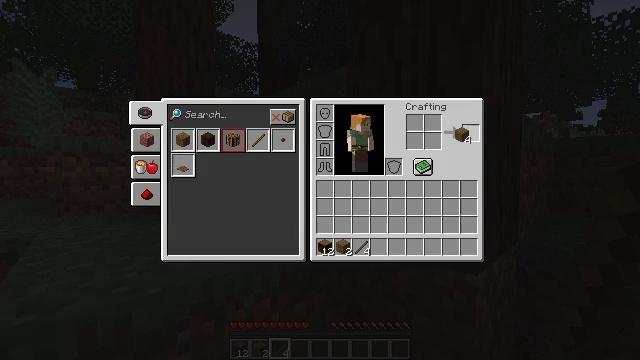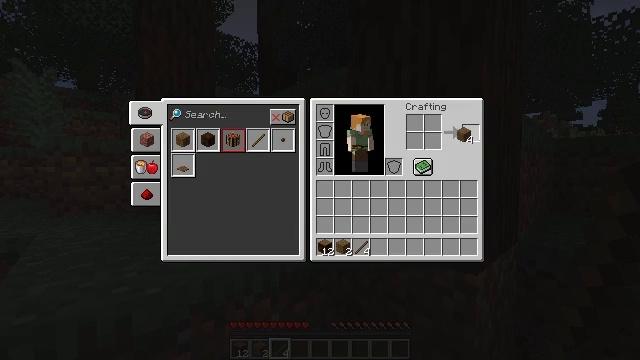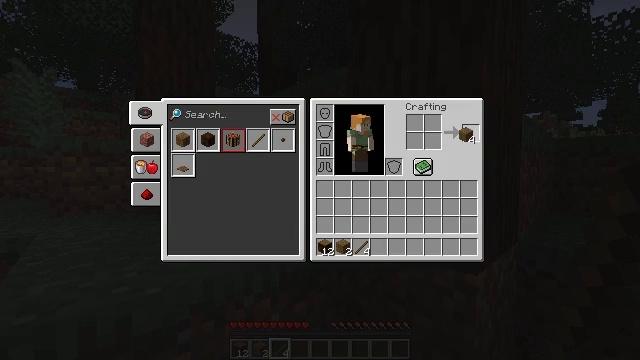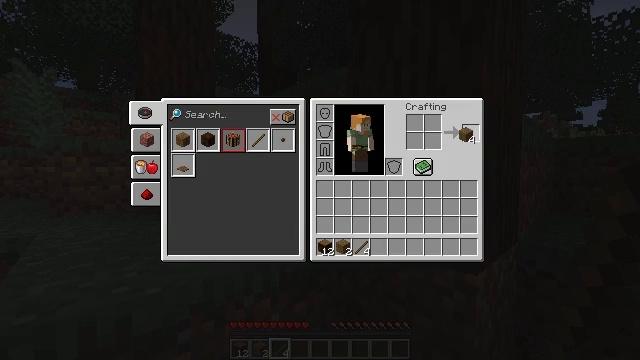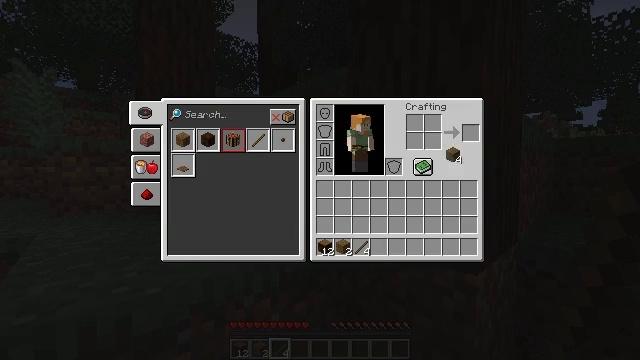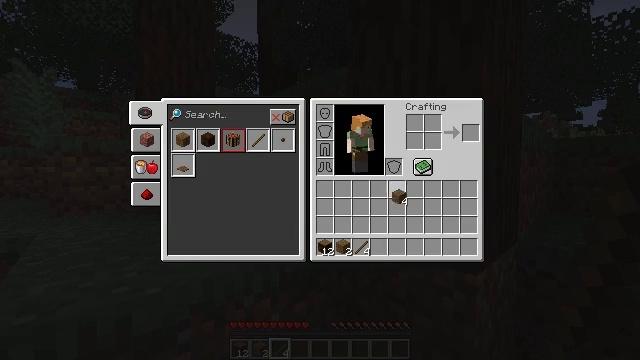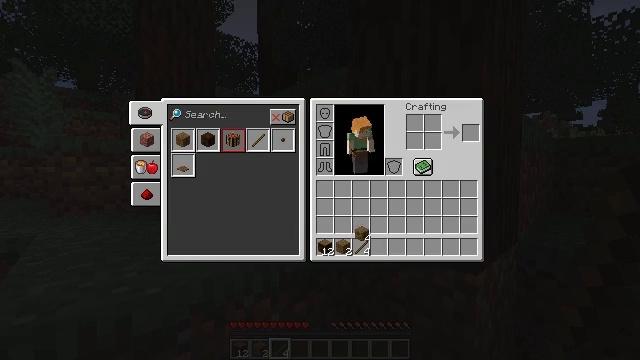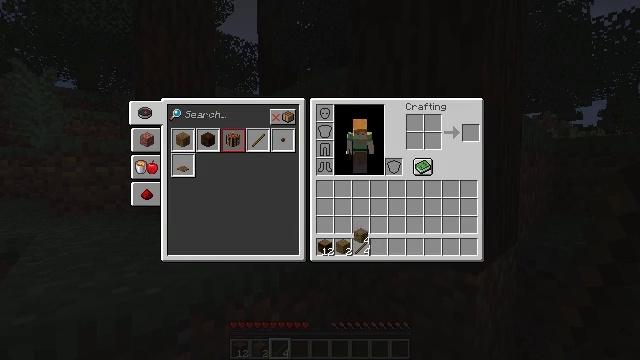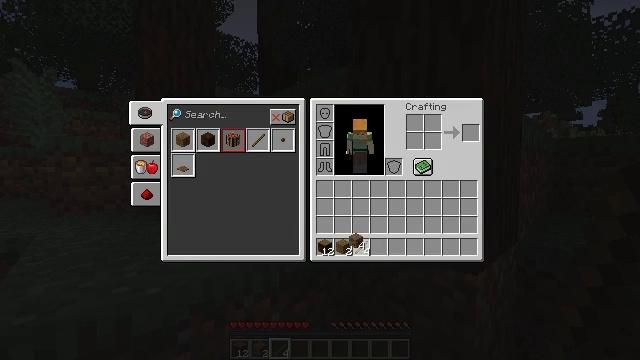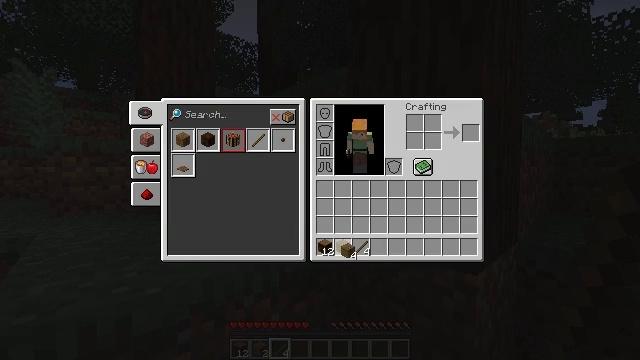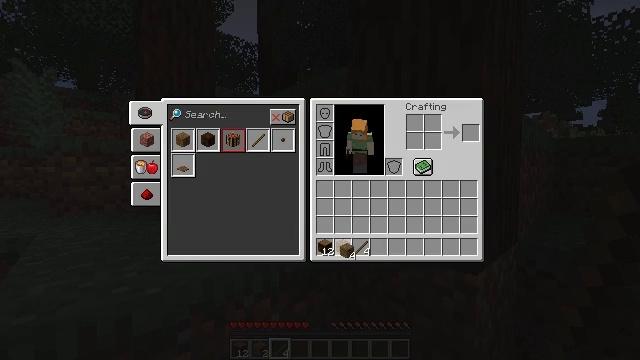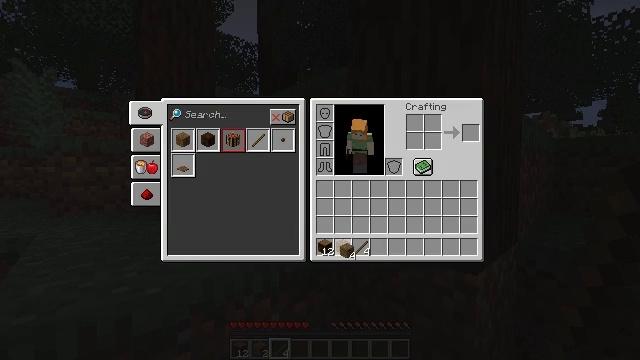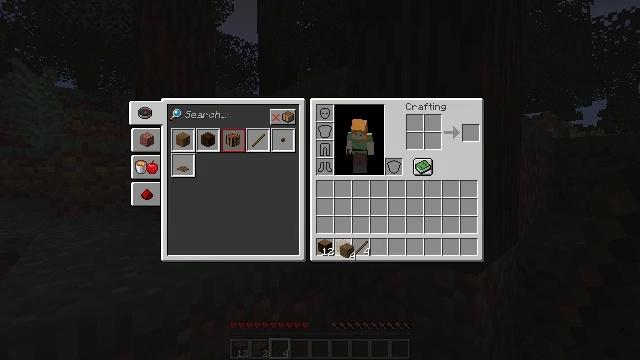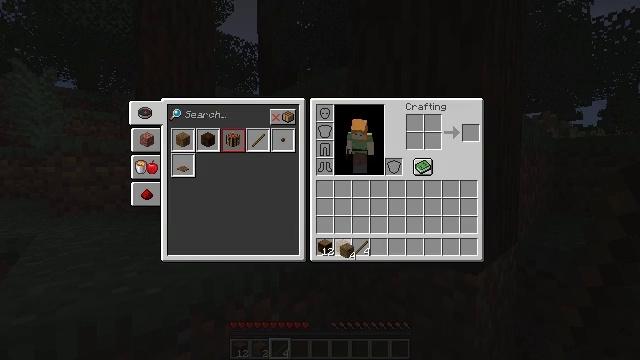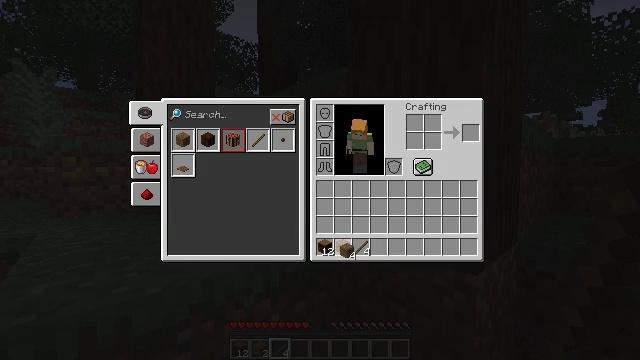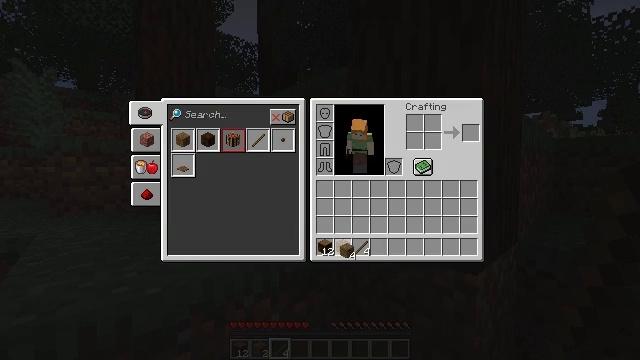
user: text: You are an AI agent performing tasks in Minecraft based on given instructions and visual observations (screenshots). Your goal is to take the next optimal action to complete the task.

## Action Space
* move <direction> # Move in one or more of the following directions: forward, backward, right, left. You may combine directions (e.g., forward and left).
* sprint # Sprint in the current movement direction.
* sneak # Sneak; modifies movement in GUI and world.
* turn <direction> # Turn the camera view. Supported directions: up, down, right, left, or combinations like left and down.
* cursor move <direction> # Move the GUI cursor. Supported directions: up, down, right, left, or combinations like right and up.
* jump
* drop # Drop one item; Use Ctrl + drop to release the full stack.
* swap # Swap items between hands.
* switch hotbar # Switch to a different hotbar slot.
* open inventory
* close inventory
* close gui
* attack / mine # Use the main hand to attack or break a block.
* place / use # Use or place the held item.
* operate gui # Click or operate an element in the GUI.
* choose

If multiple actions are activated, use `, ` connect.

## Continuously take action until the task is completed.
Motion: motion action
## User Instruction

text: Use the crafting interface to obtain spruce wood.
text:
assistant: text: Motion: open gui
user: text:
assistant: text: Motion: no_op
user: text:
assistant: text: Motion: no_op
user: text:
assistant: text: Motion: cursor move left and down
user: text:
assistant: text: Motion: cursor move left and down
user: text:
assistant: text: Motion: cursor move left and down
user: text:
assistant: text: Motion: no_op
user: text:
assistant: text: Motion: no_op
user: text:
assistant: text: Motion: cursor move left and down
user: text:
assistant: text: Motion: no_op
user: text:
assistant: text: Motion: no_op
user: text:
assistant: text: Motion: no_op
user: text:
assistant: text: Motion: no_op
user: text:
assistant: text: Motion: operate gui
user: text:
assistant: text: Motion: operate gui
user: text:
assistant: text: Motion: operate gui
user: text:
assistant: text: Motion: no_op
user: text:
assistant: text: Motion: no_op
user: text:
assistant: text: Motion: cursor move right and up
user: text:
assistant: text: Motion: cursor move right and up
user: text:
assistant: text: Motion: no_op
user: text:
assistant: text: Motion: no_op
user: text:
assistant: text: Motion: no_op
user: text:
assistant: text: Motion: no_op
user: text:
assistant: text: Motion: no_op
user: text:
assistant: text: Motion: no_op
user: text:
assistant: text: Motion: no_op
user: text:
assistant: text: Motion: no_op
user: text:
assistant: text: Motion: cursor move right and up
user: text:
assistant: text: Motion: cursor move right and up